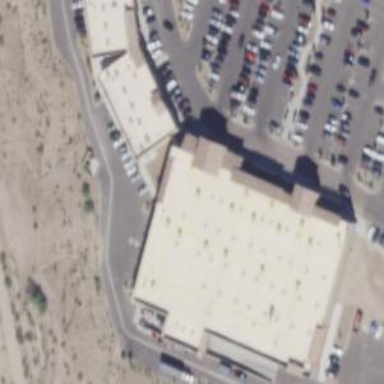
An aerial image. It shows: Supermarket.